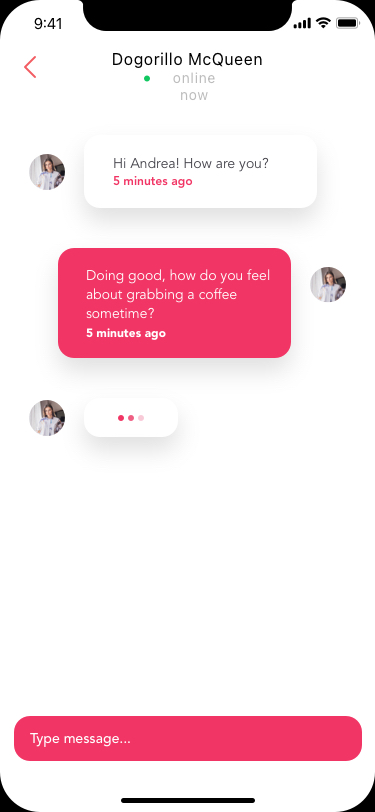
Text in this UI design:
Hi Andrea! How are you?
5 minutes ago
Doing good, how do you feel about grabbing a coffee sometime?
5 minutes ago
Dogorillo McQueen
online now